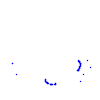
Particle: kaon